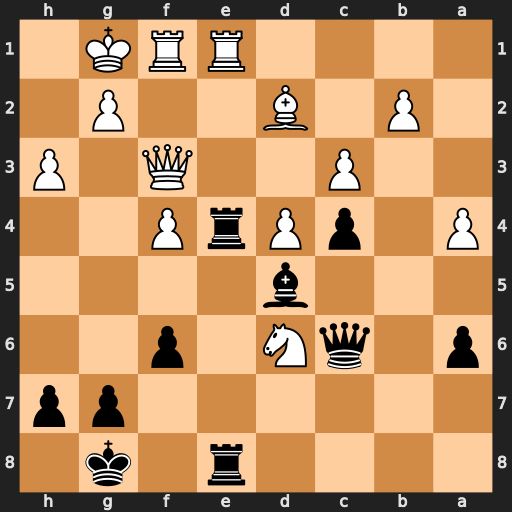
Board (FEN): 4r1k1/6pp/p1qN1p2/3b4/P1pPrP2/2P2Q1P/1P1B2P1/4RRK1
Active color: b
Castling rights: -
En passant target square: -
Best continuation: Rxe1 Nxe8 Bxf3